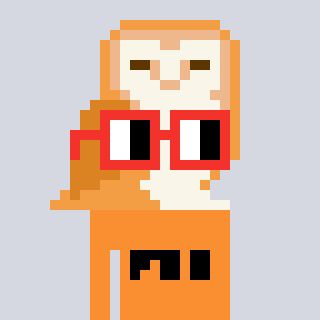
a pixel art character with square red glasses, a owl-shaped head and a orange-colored body on a cool background